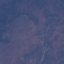
Land use / land cover: HerbaceousVegetation